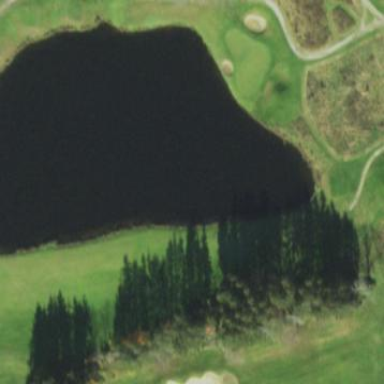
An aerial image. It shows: Golf rough area.